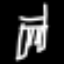
Label: chair